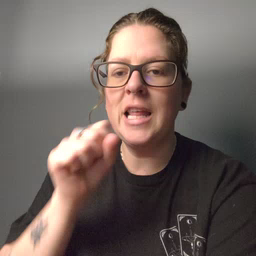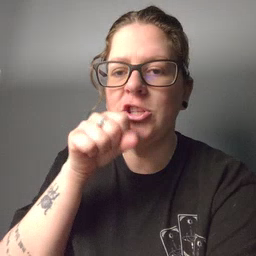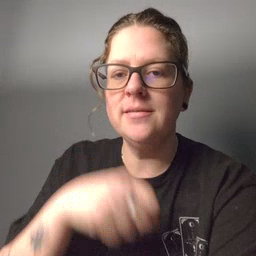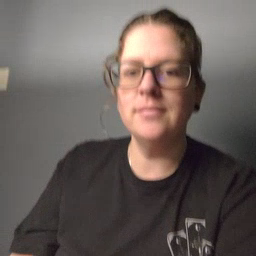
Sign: carrot